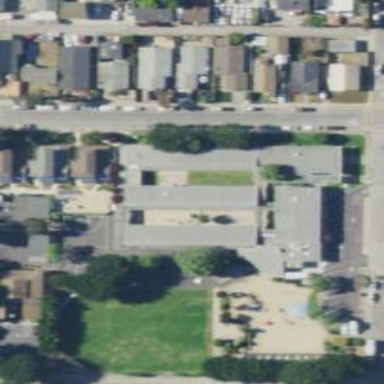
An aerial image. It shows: School.